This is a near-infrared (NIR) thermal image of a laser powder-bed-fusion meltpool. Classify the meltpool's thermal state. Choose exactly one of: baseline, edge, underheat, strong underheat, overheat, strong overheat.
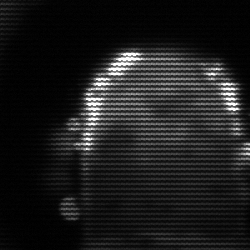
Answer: baseline